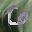
Label: 6